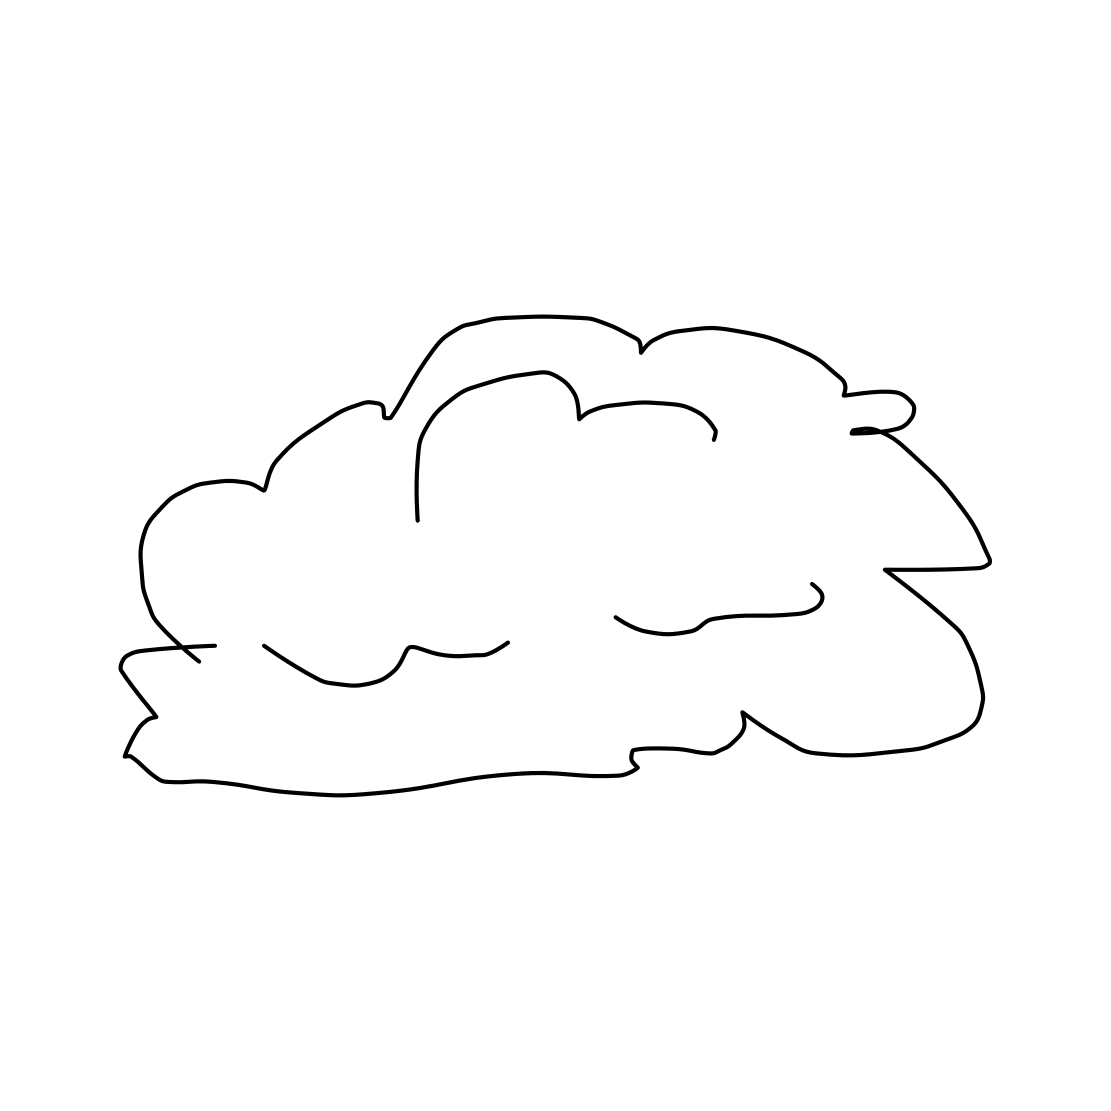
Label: cloud